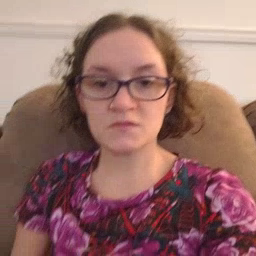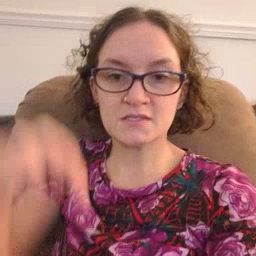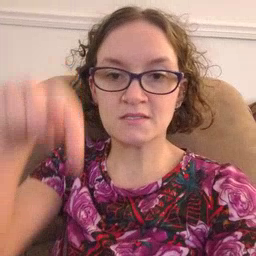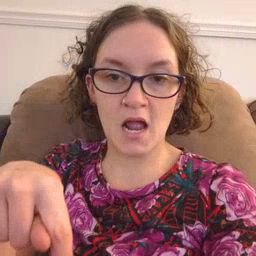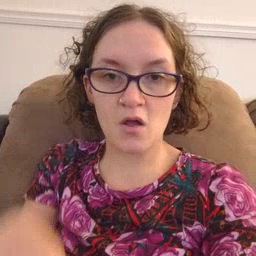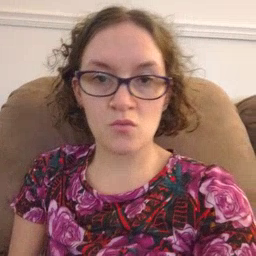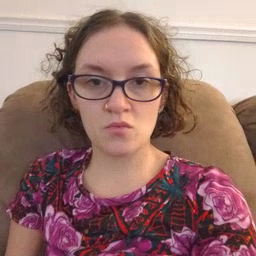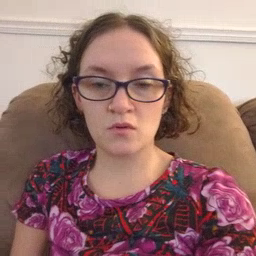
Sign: down